Question: Good day my dear community.
I'm working on dynamic shadows for a game I shall work on, but as it usually happens I bring you a problem, in hope (I'm certain actually) that someone will help.
This is where I am right now:
Notice the red square, I want it to gradually fade away as the light source moves out of the sight. I do check if a point of a polygon is inside circle's radius, but that of course doesn't solve it; as I said I want it to fade gradually until it completely blacks out If the light is too far away.
There's one idea on my mind but I hope for a better one. I will not talk about it since it's really the last option and I find it to be a 'brute force' technique.
This is how I render my light:
'''
glBegin(GL_TRIANGLE_FAN);
{
Graphics::Instance()->SetColor(r_,g_,b_,intensity_);
glVertex2f(posX_,posY_);
glColor4f(0.f, 0.f, 0.f, 0.0f);
for (angle_=0.0; angle_<=3.<PHONE>*2; angle_+=((3.<PHONE>*2)/64.0f) )
{
glVertex2f(range_*(float)cos(angle_) + posX_,
range_*(float)sin(angle_) + posY_);
}
glVertex2f(posX_+range_, posY_);
}
'''
And this is how I blend it:
'''
glBlendFunc(GL_SRC_ALPHA, GL_ONE);
l0->Render();
glBlendFunc(GL_SRC_ALPHA,GL_ONE_MINUS_SRC_ALPHA);
l0->ProjectShadow(*mmm);
l0->ProjectShadow(*bb);
'''
That is all. If I didn't made myself clear or If I missed to post relevant code, please do say so and don't downvote.
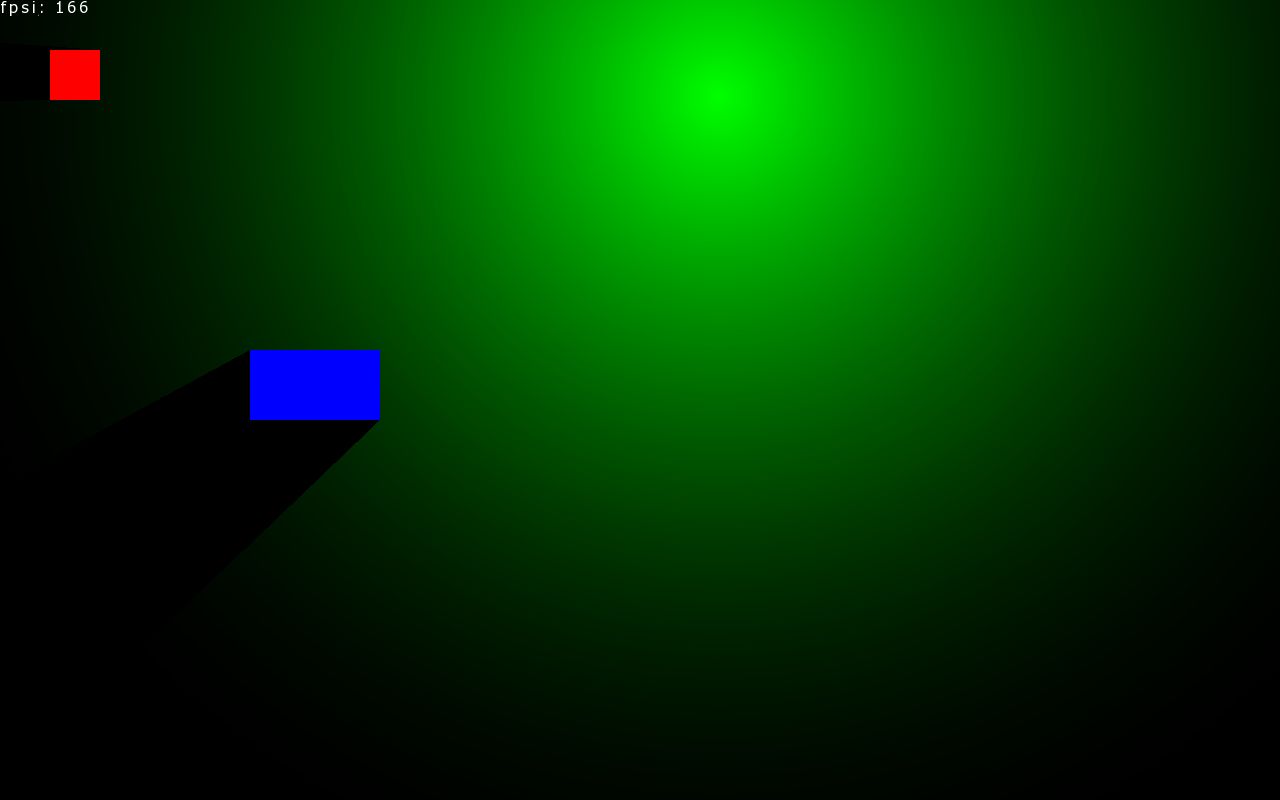
Answer: How about calculating the range to the center of your red square from the light sources center? Normalise that value to a suitable range and adjust the transparency or colour of the red square? Something like this:
'''
double Range(double x1, double y1, double x2, double y2)
{
double xDist = x1-x2;
double yDist = y1-y2;
return math::sqrt(xDist*xDist+yDist*yDist);
}
double CalcIntensity(double lightX, double lightY, double lightRadius, double objectX, double objectY)
{
double range = Range(lightX, lightY, objectX, objectY);
double intensity;
if( range > lightRadius )
{
intensity = 0.0;
}
else
{
intensity = range/lightRadius;
}
return intensity;
}
'''
Then just call 'CalcIntensity' and feed in the reletive positions of the light and the square and the radius of the light.
...or this would be a slightly more optomised version if you're not pre-checking it's within the lights radius:
'''
double CalcIntensity(double lightX, double lightY, double lightRadius, double objectX, double objectY)
{
double intensity = 0.0;
double xDist = lightX-objectX;
if( xDist < lightRadius )
{
yDist = lightY-objectY;
if( yDist < lightRadius )
{
double range = math::sqrt(xDist*xDist+yDist*yDist);
intensity = range/lightRadius;
}
}
return intensity;
}
'''